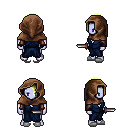
a pixel art fantasy rpg character, male body template, dark elf, purple skin, blue robe, white pants, gold bangs hairstyle, cloth hood, cloth bracers, white slippers, dagger, four views (front, back, left, right), 2x2 character sprite sheet, small pixel art, hard edges, no anti-aliasing